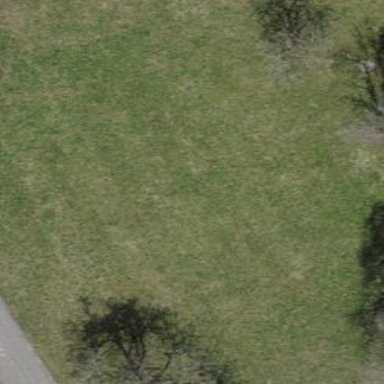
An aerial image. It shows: Area covered with grass.